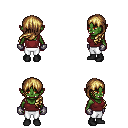
a pixel art fantasy rpg character, female body template, orc, green skin, maroon pirate shirt, white pants, blonde left-swept hairstyle, metal gloves, black shoes, four views (front, back, left, right), 2x2 character sprite sheet, small pixel art, hard edges, no anti-aliasing